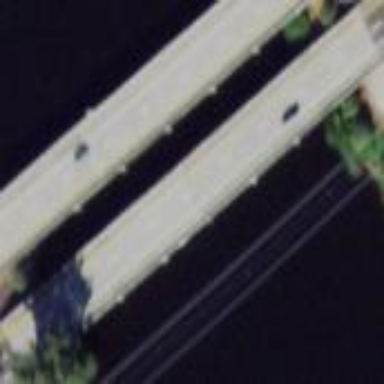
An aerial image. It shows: Man-made bridge.